Platform: macOS
Application: Arc Browser
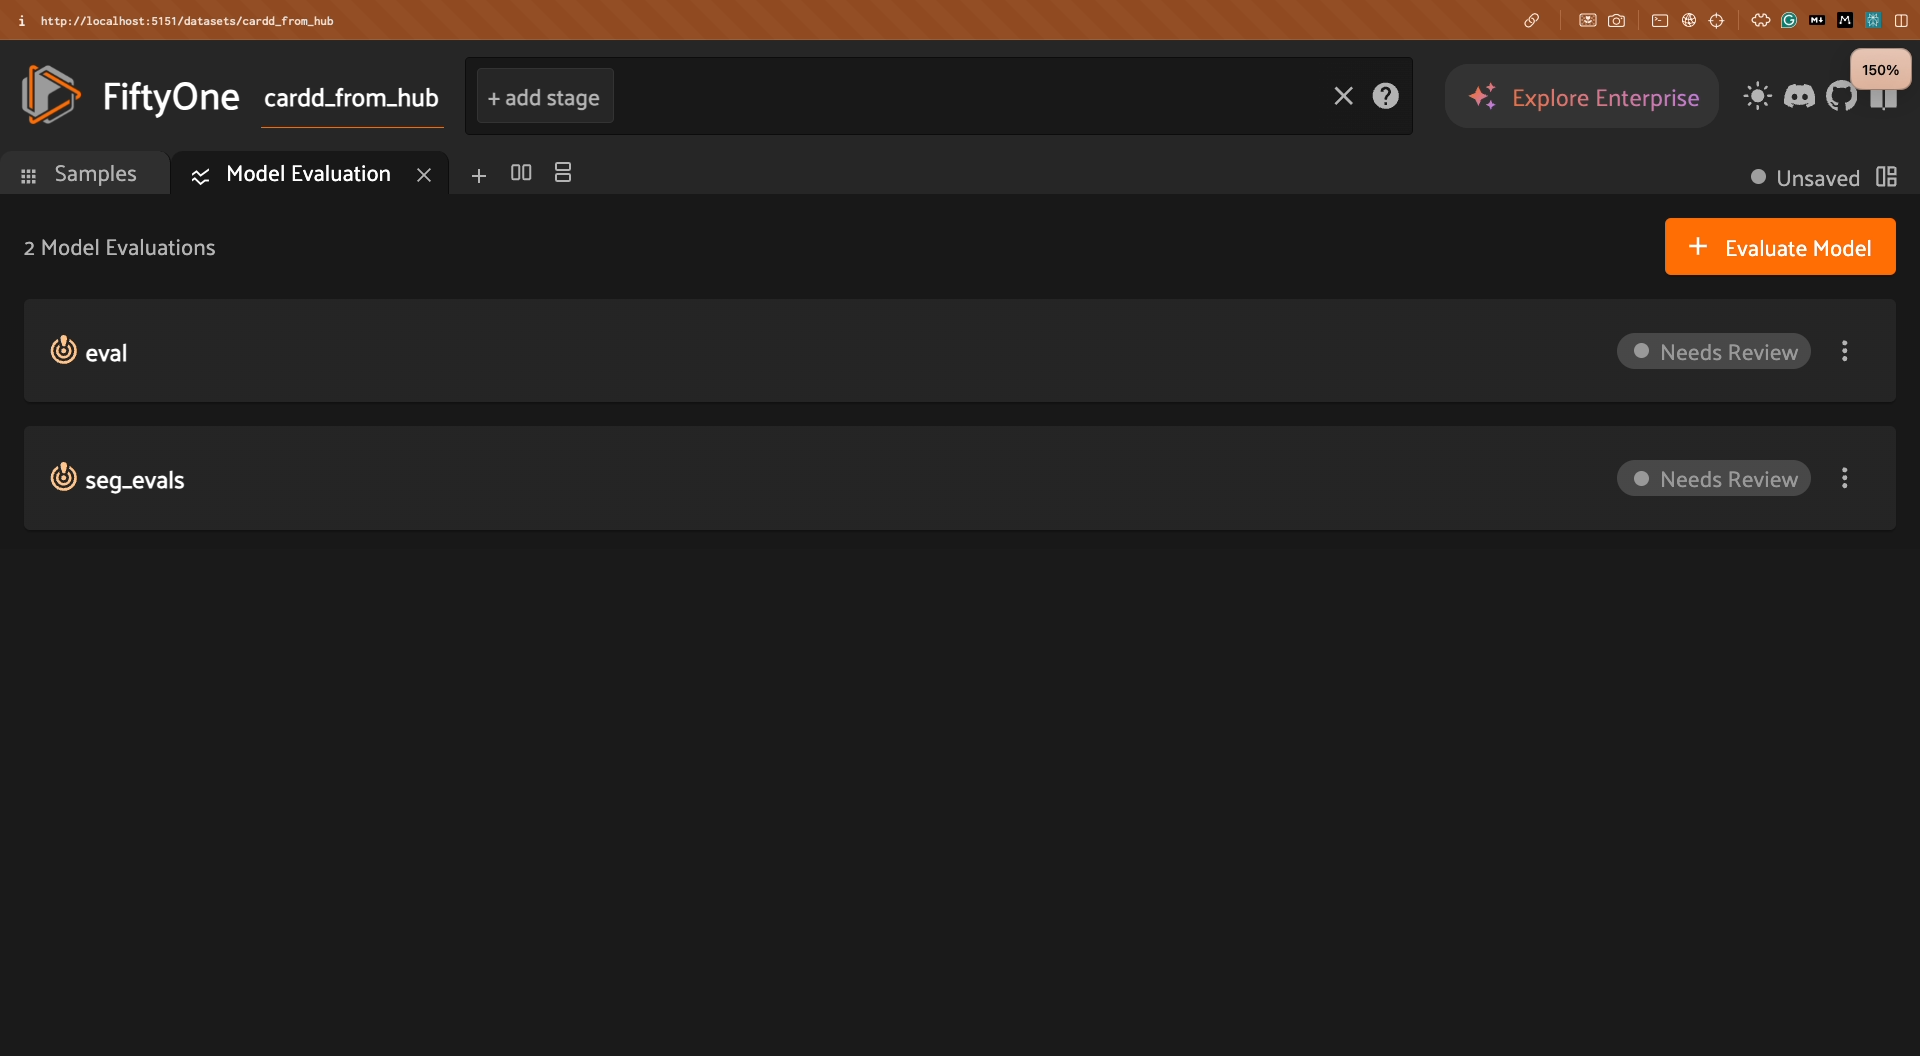
task_description: Open Model Evaluation panel next to samples panel
action_type: click
element_info: Icon
steps_since_start: 1